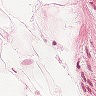
Metastatic tissue present: no